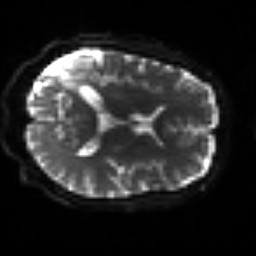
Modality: sbref
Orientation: axial
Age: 39
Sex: female
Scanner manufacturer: siemens
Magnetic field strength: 3 T
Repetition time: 3.2 s
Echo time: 0.081 s